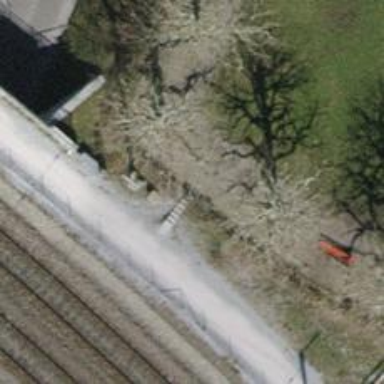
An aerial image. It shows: Path surfaced with fine gravel.